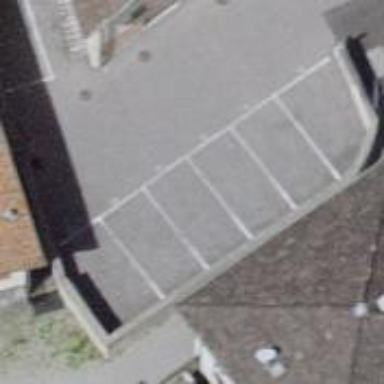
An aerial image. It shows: Parking area with surface.